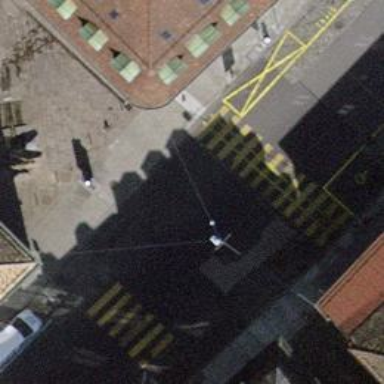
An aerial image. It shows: Rising bollard serving as barrier.